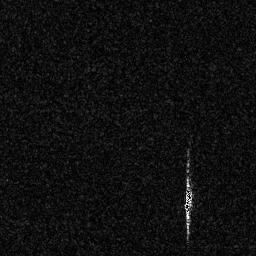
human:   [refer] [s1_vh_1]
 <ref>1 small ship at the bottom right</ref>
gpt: <box>[[71, 72, 75, 82, 0]]</box>